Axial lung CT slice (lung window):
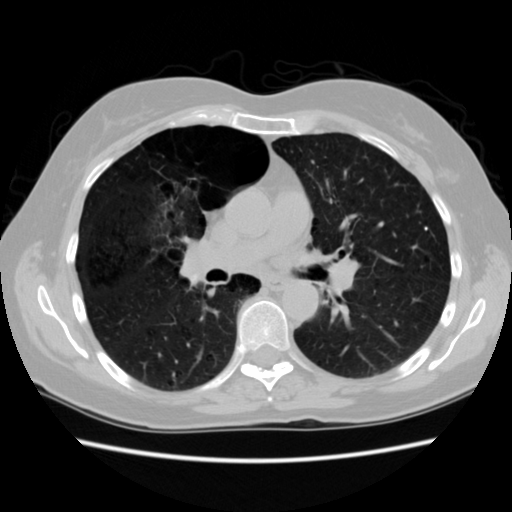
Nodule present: no